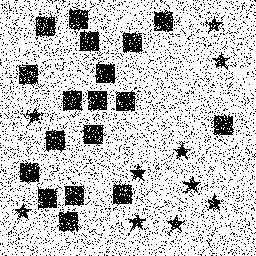
Squares: 18
Triangles: 0
Stars: 10
Total shapes: 28